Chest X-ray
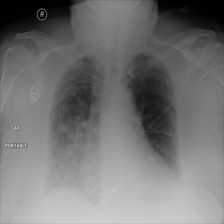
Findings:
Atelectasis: negative
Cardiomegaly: negative
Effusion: negative
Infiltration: positive
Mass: negative
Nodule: negative
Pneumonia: negative
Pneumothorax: negative
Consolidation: negative
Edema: negative
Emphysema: negative
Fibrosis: negative
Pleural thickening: negative
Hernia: negative